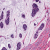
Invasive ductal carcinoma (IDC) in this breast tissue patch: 1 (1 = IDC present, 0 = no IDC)